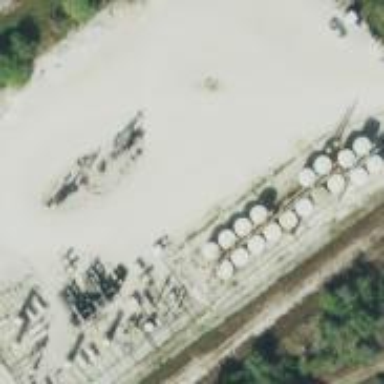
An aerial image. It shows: Storage tank with man-made structure.